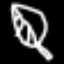
Label: leaf